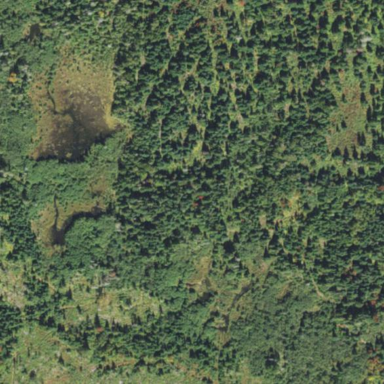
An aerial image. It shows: Swampy wetland area.